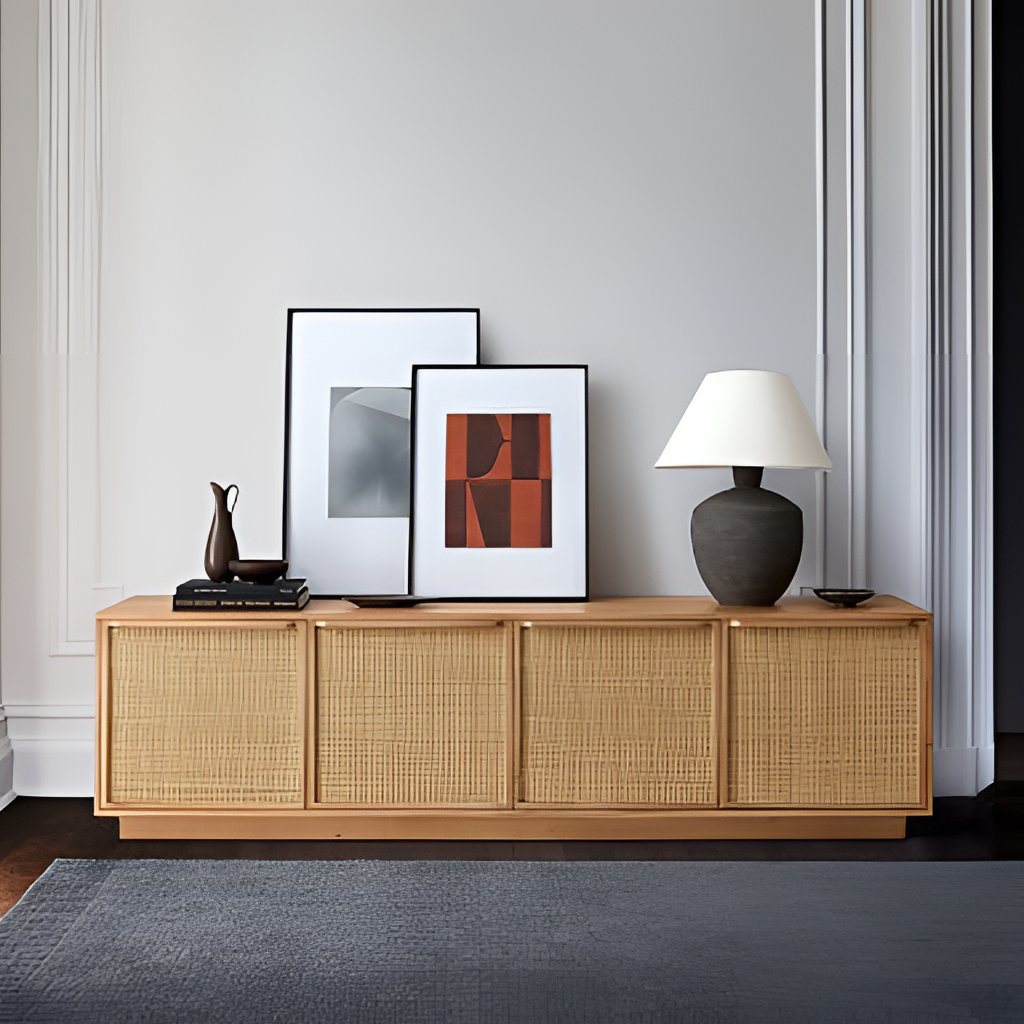
living room, wood sideboard, contemporary, wood flooring, with plank pattern, gray paint wallpaper, with solid pattern